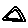
Label: triangle